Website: apple
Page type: payment
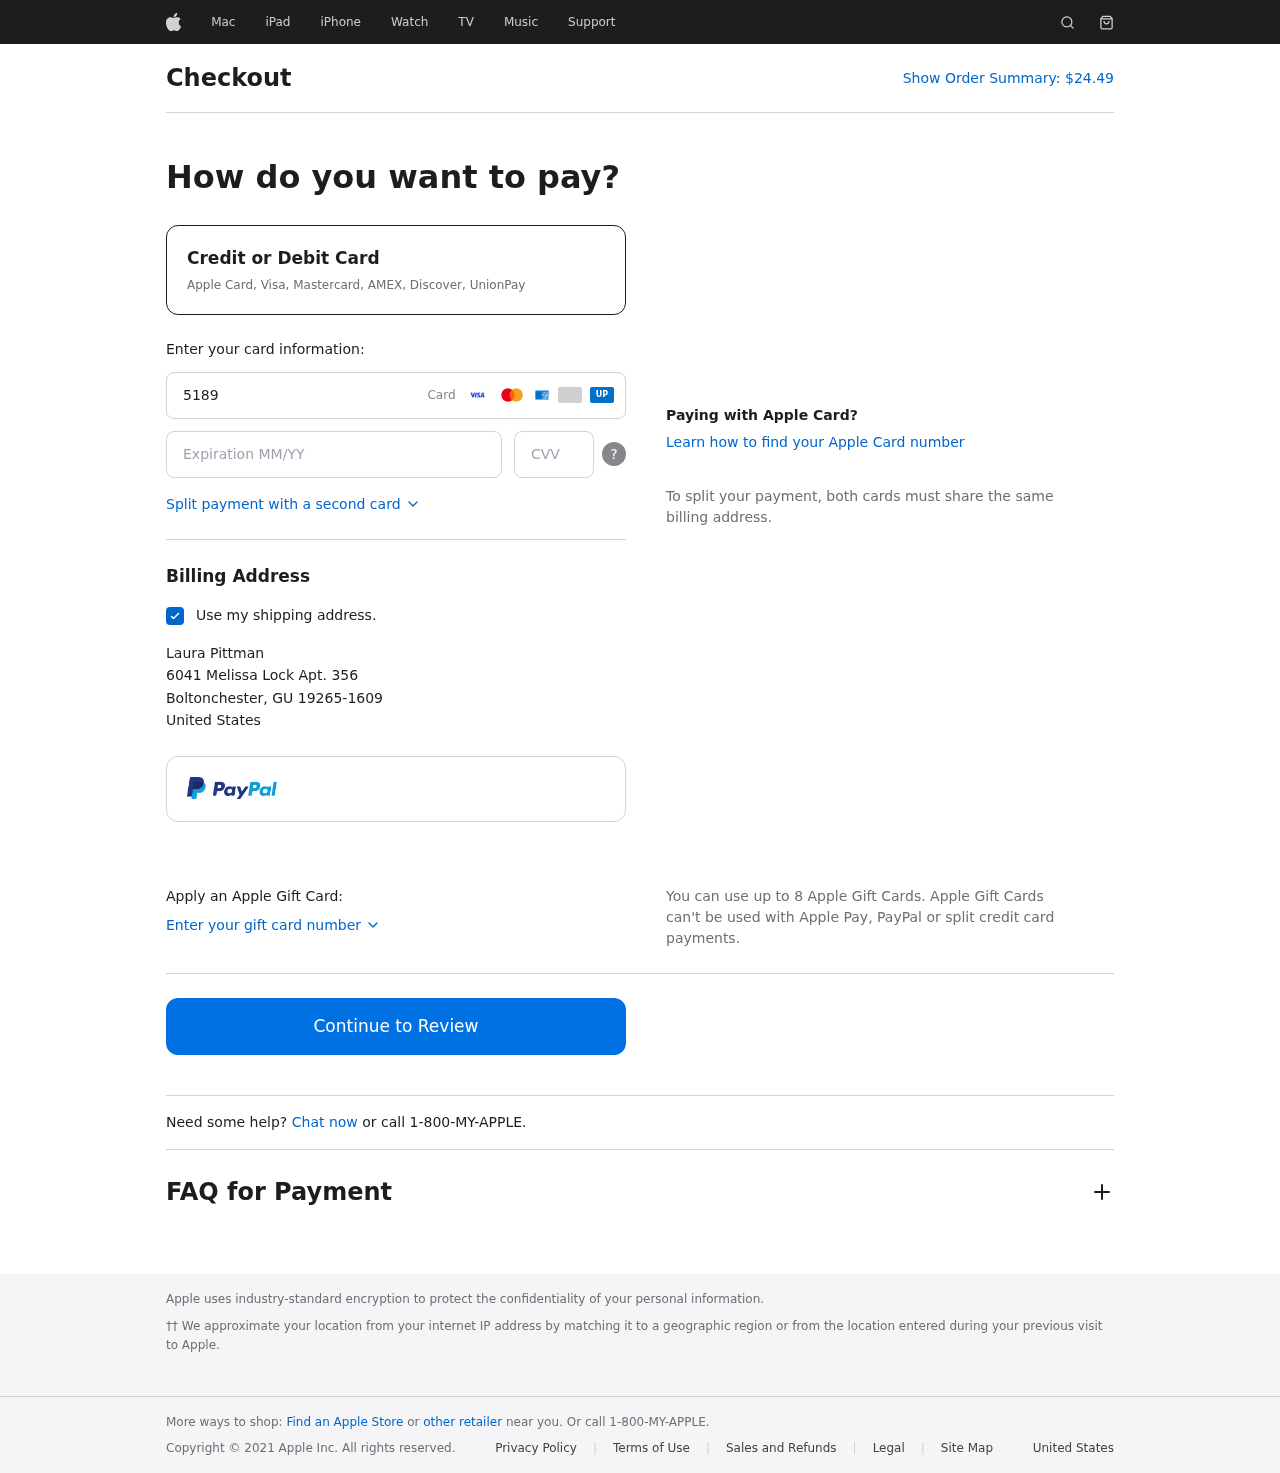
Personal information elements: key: PII_CARD_CVV
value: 108
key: PII_CARD_EXPIRY
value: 03/28
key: PII_CARD_NUMBER
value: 5189 2596 1286 0142
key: PII_CITY
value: Boltonchester
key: PII_COUNTRY
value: United States
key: PII_FULLNAME
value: Laura Pittman
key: PII_POSTCODE_FULL
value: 19265-1609
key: PII_STATE_ABBR
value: GU
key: PII_STREET
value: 6041 Melissa Lock Apt. 356
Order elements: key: ORDER_TOTAL
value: $24.49